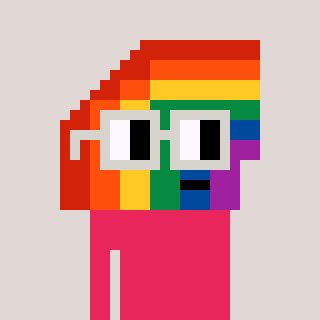
a pixel art character with square light gray glasses, a rainbow-shaped head and a redpinkish-colored body on a warm background